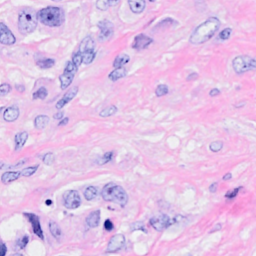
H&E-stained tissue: Breast